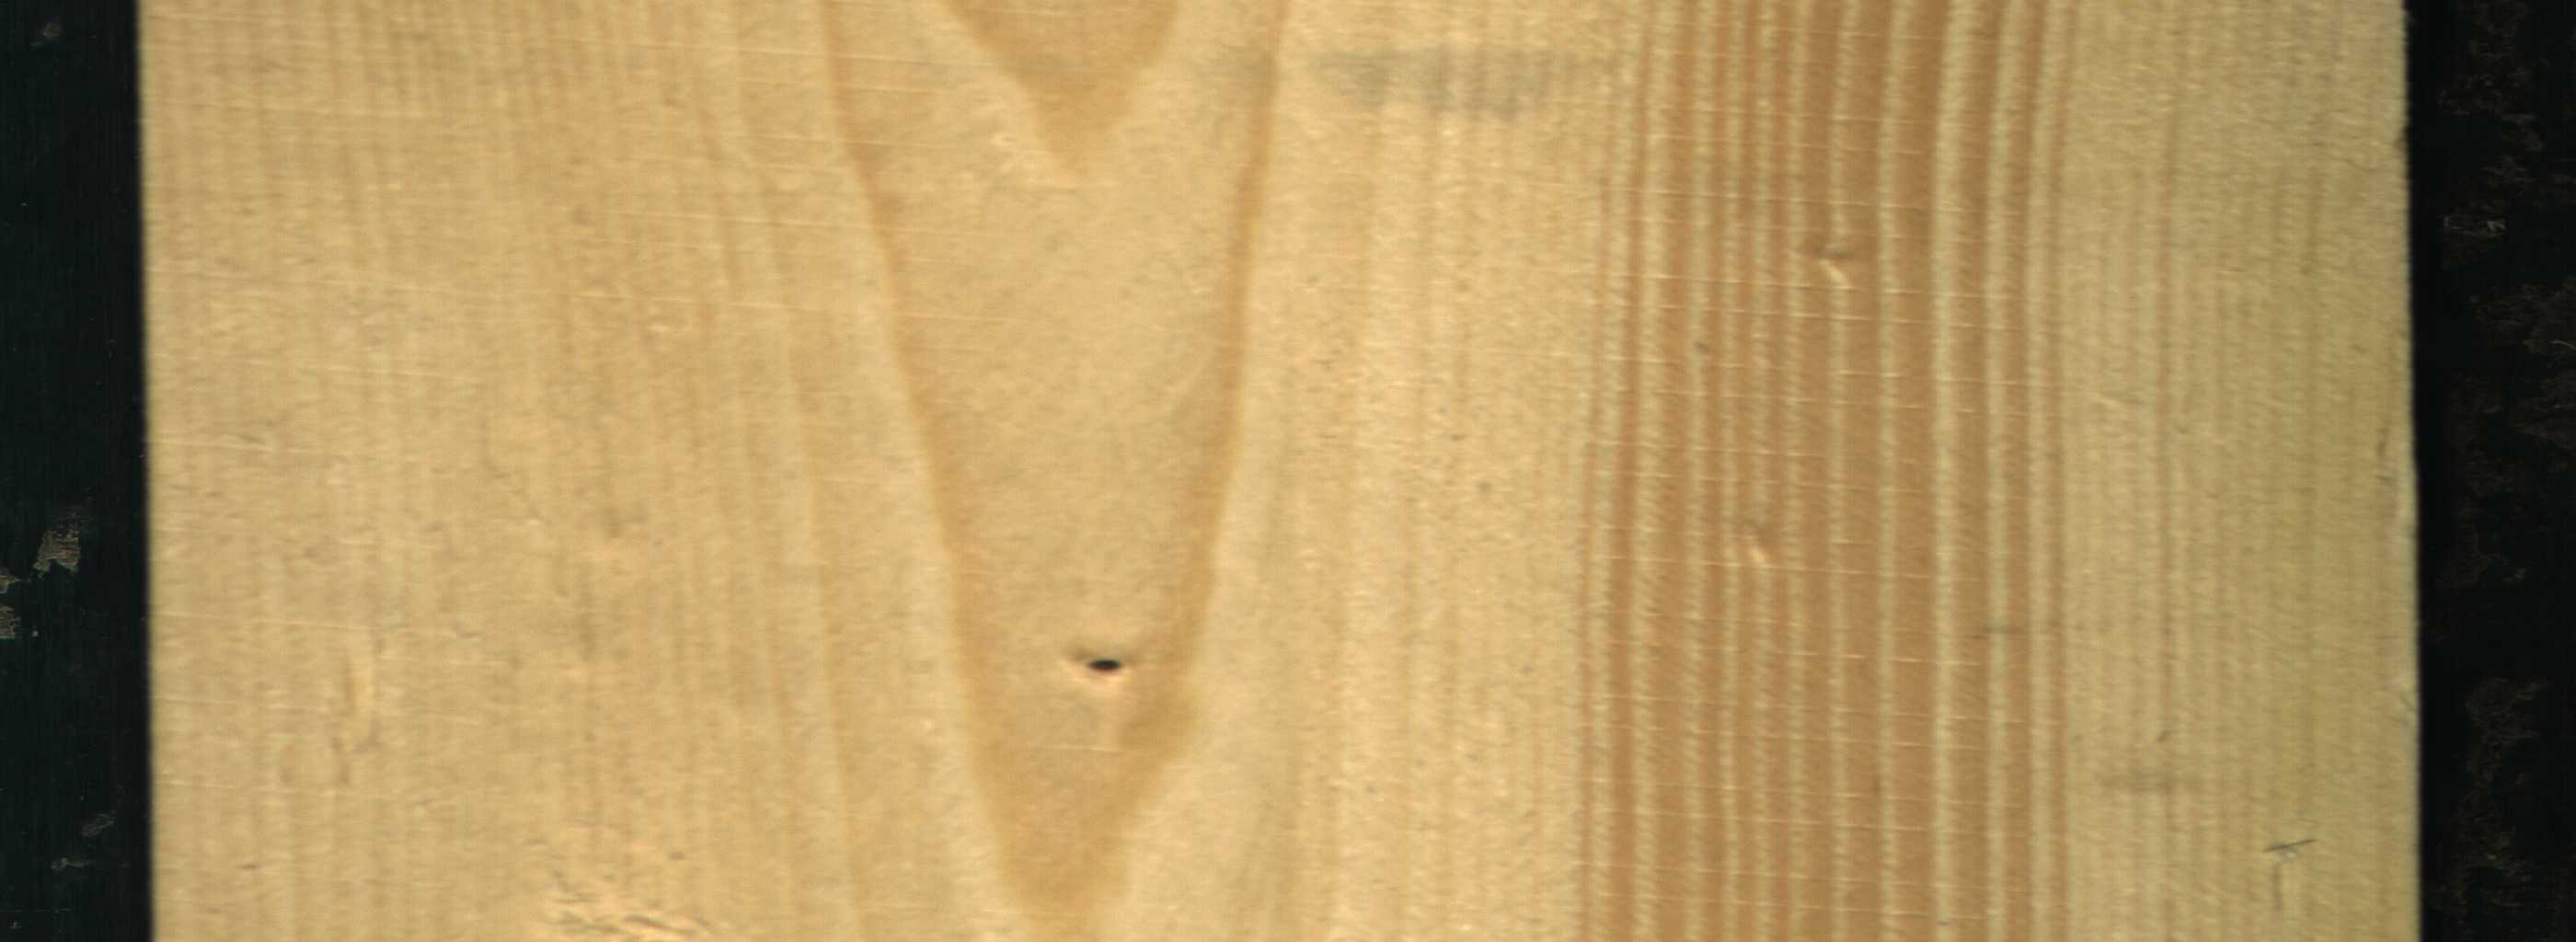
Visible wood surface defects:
Dead_Knot